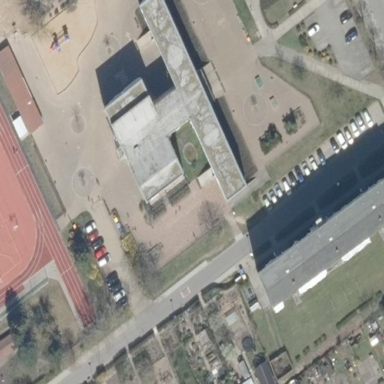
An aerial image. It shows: School building.